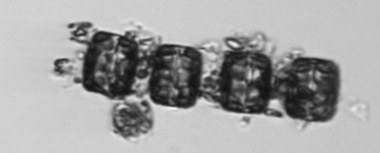
Label: Thalassiosira_TAG_external_detritus